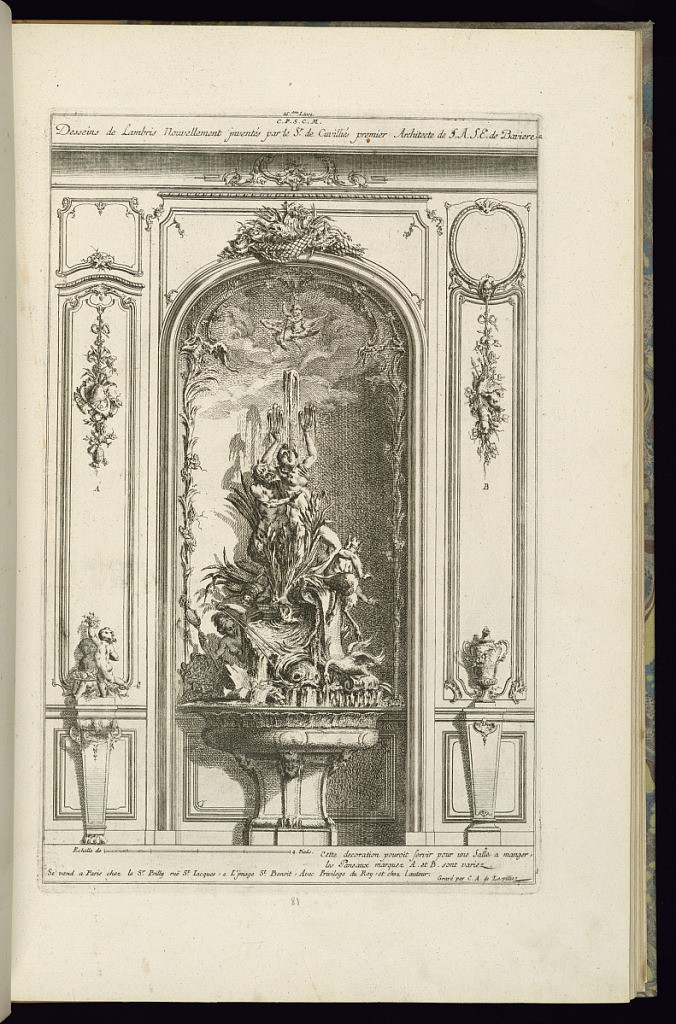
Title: Design for Wall Niche with a Fountain
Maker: François de Cuvilliés the Elder, Belgian, 1695 - 1768
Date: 1745
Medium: Etching and engraving on off-white laid paper
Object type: Print
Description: Design for panelling surrounding a fountain set within a niche. According to the legend, the design is intended for a dining room. The fountain at center represents Pan and Syrinx and is topped by a trophy with attributes of the sea. The panels on either side feature carved trophies with attributes of viniculture (left) and the hunt (right); below the panels are brackets supporting small sculptures and vases.